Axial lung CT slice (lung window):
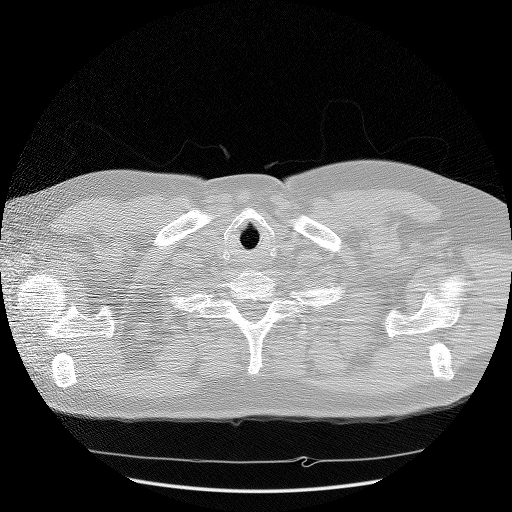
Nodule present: no